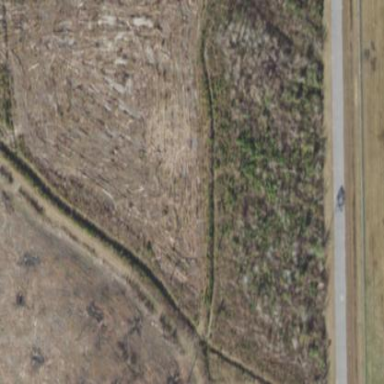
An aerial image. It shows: Mixed leaf woodland.